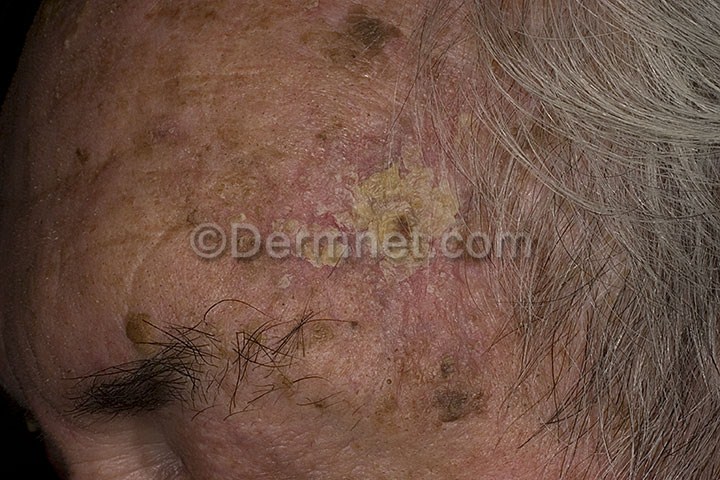
Disease: Actinic Keratosis Basal Cell Carcinoma and other Malignant Lesions